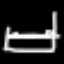
Label: bed